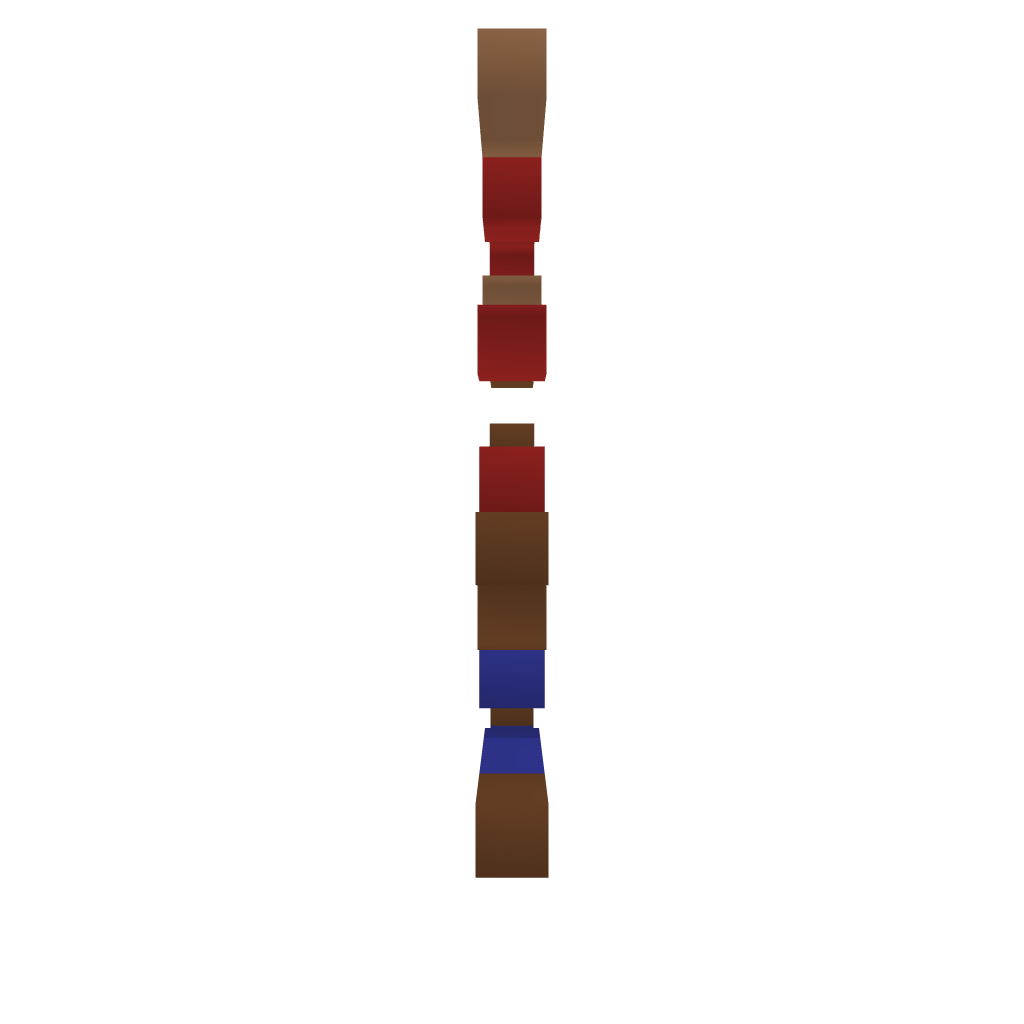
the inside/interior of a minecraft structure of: Super Mario 8-Bit Style [Jumping]